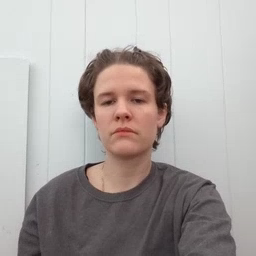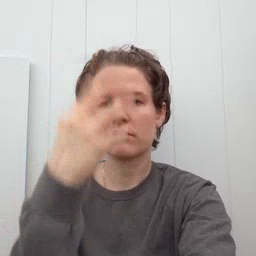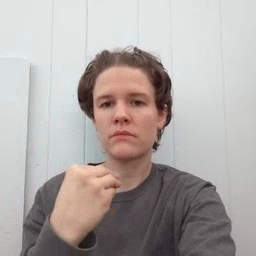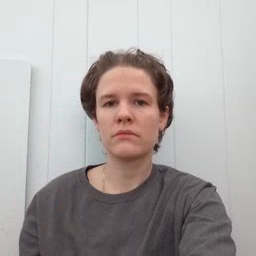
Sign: sleep